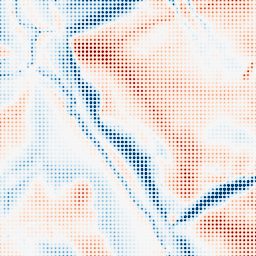
Category: edge_preserving
Decomposition family: guided
Decomposition parameters: radius: 16
eps: 0.1
Upsampling method: sinc_hamming
Upsampling parameters: scale: 8
kernel_size: 4
Upsampling scale: 8